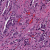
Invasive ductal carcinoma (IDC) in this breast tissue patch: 1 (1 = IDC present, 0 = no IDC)